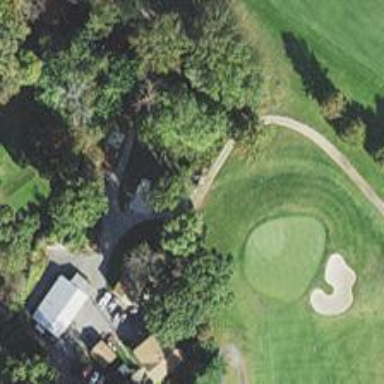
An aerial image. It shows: Path for both roads and golfers.